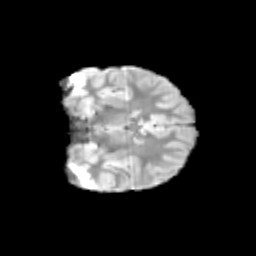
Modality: T2w
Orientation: coronal
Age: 9
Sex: female
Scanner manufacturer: siemens
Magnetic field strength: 3 T
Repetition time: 3.8 s
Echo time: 0.07 s